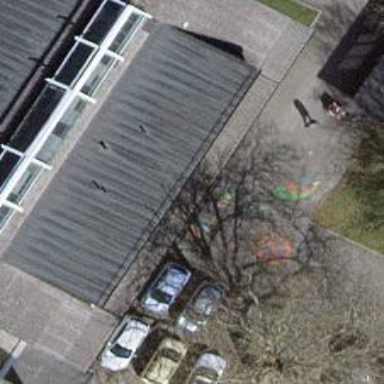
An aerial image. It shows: School.